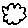
Label: cloud